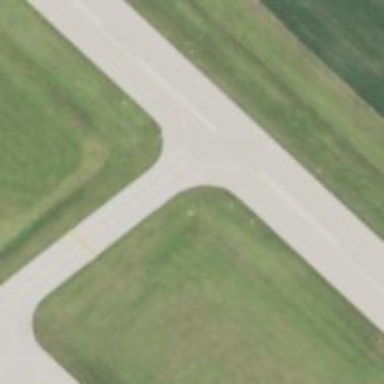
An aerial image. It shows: View of runway in airport.